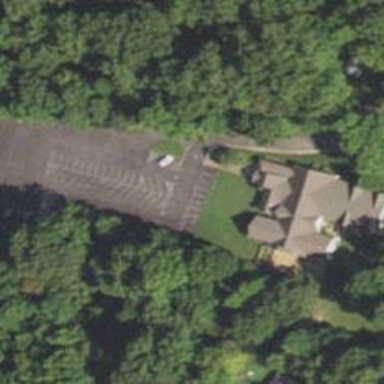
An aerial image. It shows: Parking space is available.